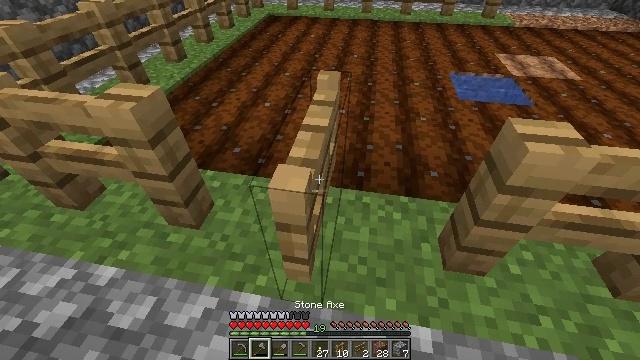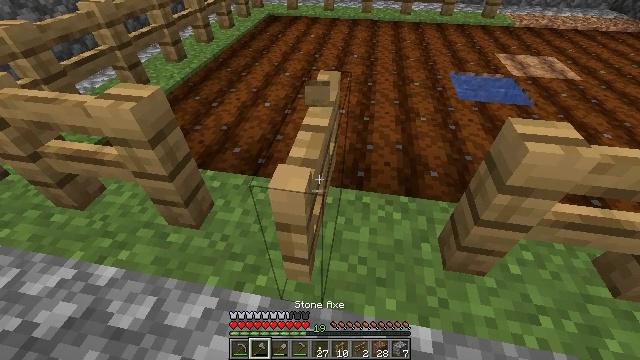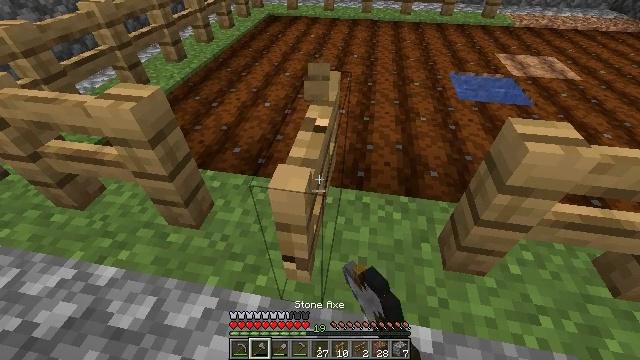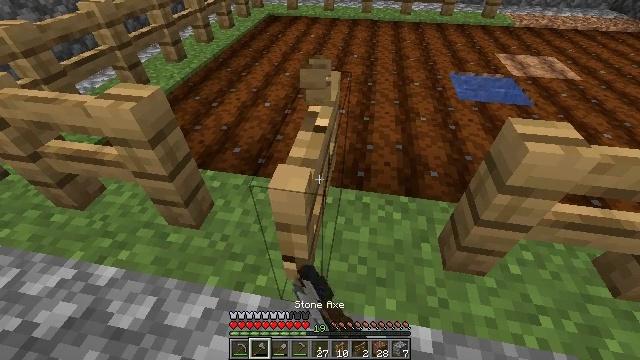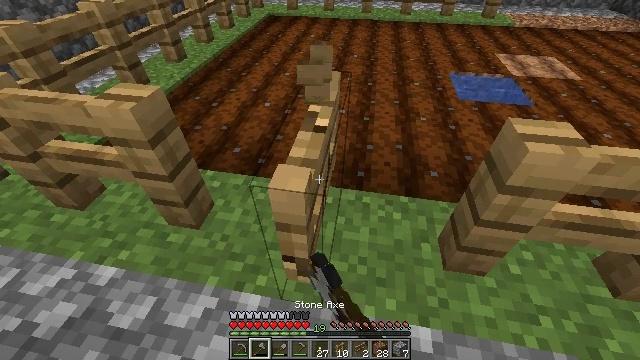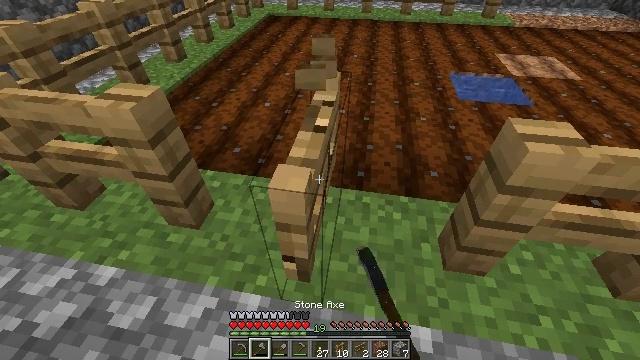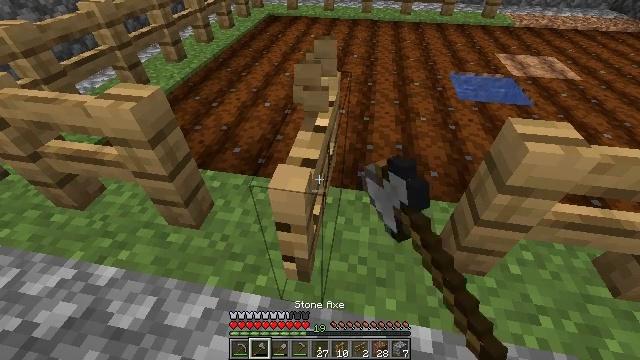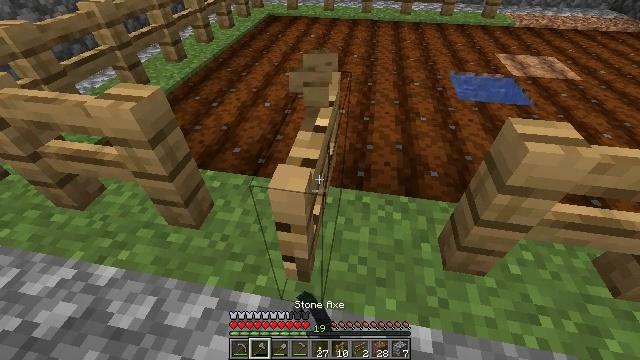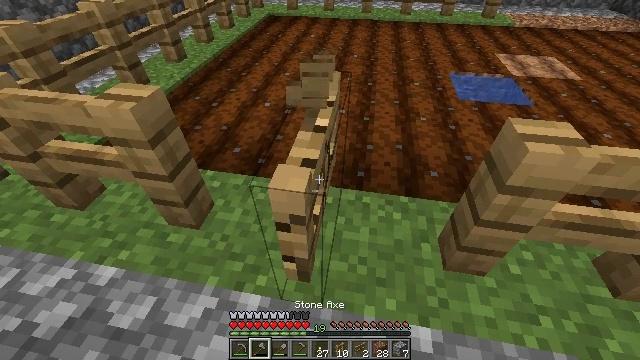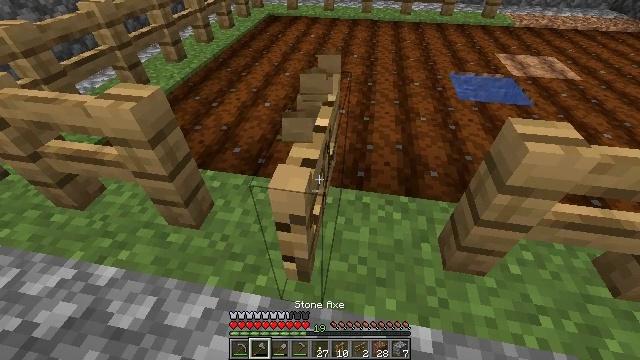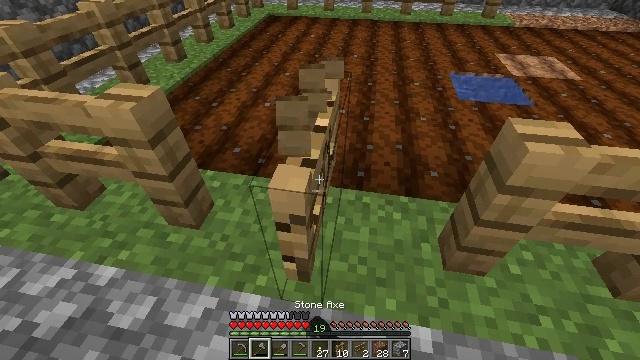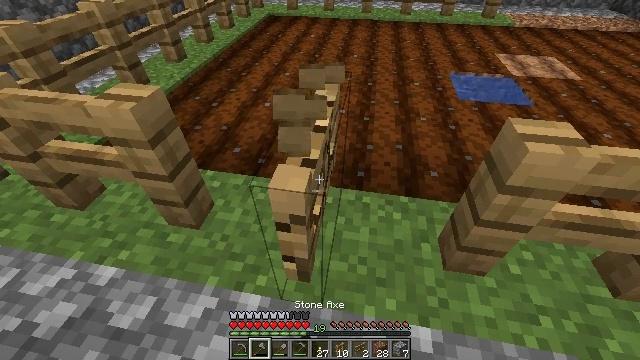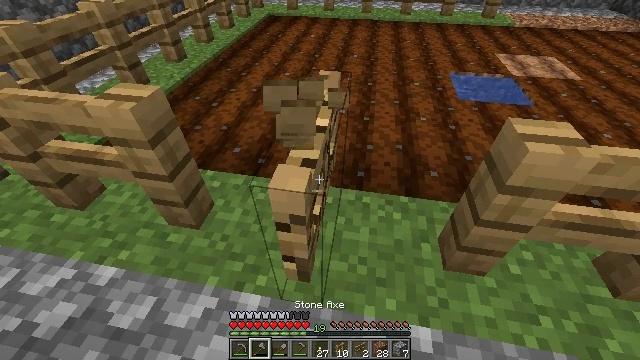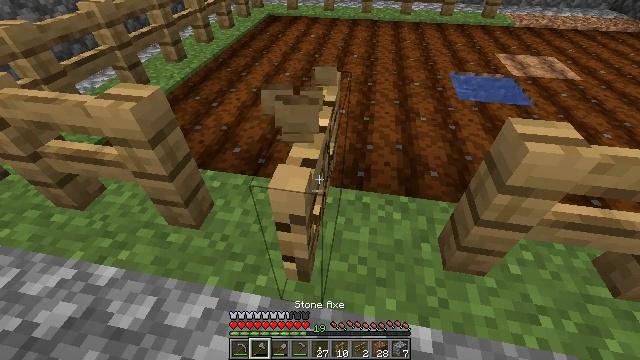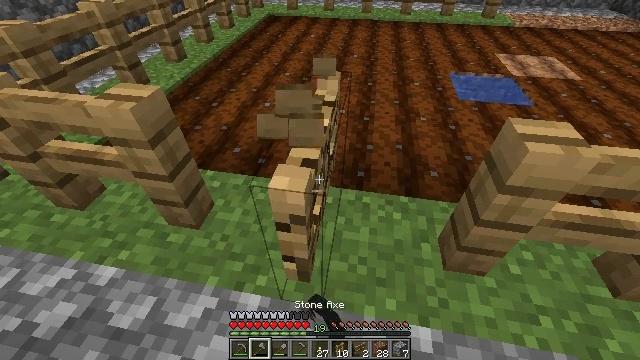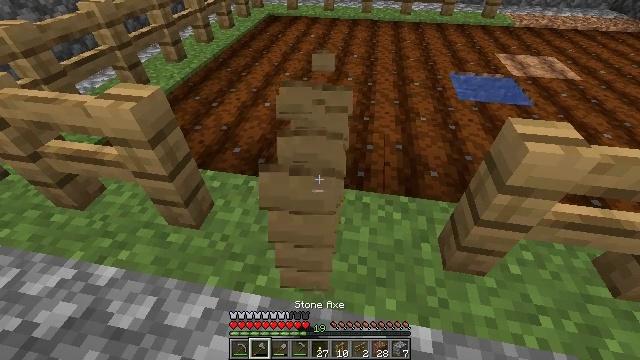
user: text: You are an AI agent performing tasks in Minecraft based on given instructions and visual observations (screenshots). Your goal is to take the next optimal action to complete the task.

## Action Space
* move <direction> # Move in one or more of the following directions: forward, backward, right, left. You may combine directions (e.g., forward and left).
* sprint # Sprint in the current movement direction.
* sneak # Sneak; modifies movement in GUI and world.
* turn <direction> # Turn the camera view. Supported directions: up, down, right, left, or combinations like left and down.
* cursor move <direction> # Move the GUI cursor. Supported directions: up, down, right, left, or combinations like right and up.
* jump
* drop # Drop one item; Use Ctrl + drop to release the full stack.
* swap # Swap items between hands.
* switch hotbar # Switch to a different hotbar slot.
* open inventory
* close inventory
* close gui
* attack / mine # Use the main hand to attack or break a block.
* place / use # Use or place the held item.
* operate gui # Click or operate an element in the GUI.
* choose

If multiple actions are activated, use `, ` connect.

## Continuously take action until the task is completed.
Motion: motion action
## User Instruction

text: Attack the oak fence gate to break it.
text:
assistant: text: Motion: attack / mine
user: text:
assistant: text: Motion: attack / mine
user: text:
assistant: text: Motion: attack / mine
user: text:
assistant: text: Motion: attack / mine
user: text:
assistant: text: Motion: attack / mine
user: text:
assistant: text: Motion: attack / mine
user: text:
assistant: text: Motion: attack / mine
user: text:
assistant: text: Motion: attack / mine
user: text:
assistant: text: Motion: attack / mine
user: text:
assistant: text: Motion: attack / mine
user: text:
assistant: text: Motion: attack / mine
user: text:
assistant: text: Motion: attack / mine
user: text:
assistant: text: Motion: attack / mine
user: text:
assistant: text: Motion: attack / mine
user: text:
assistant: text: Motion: attack / mine
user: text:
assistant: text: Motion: attack / mine
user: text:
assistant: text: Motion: attack / mine
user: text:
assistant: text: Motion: attack / mine
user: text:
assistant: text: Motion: attack / mine
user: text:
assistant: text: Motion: attack / mine